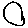
Label: circle